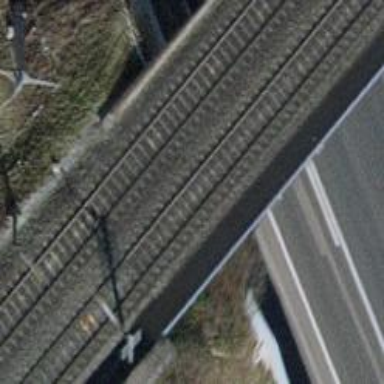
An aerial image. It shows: Railway track with contact lines for electrification.